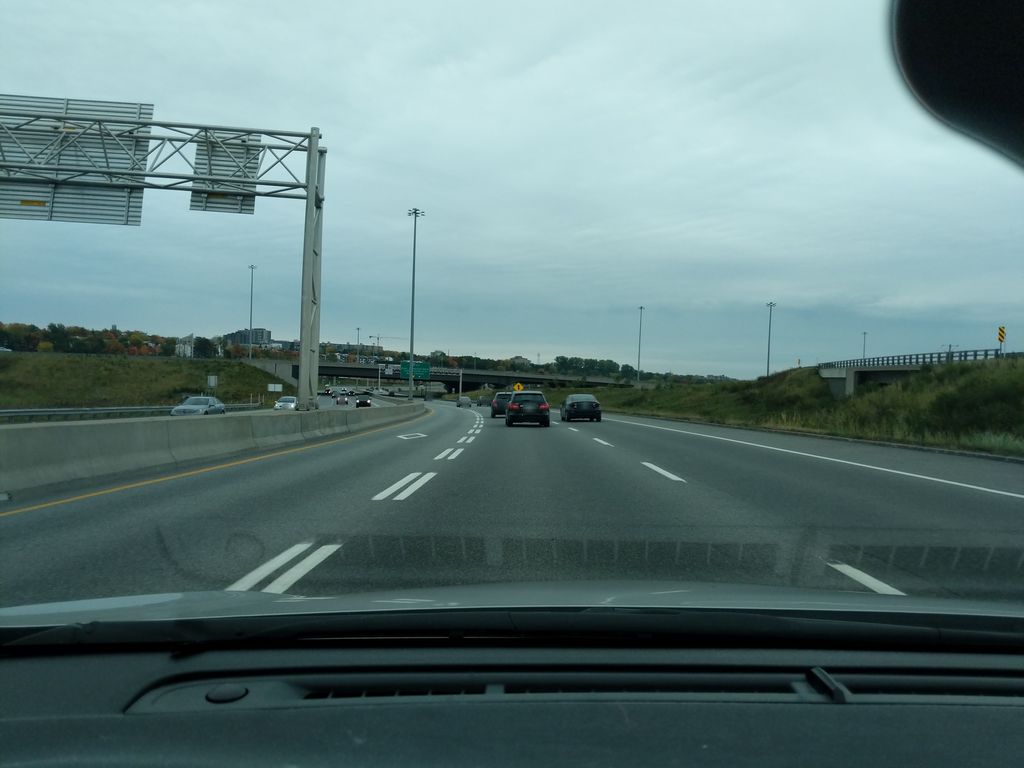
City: quebec_city